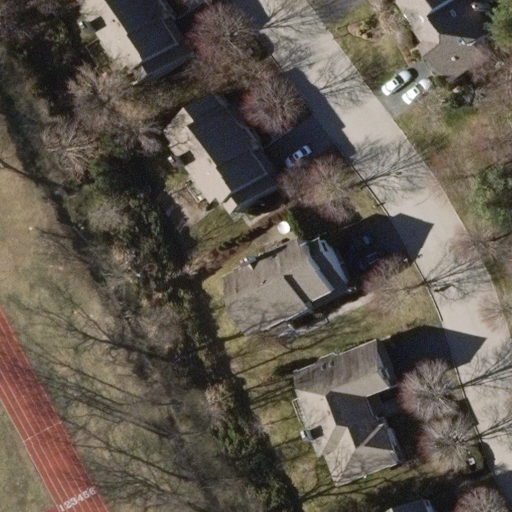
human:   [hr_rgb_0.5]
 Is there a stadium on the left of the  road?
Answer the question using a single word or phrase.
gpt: yes

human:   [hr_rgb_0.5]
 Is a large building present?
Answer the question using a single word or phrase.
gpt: no

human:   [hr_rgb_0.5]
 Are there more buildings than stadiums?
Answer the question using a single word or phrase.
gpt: yes

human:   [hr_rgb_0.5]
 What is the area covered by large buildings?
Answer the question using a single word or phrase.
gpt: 0m2

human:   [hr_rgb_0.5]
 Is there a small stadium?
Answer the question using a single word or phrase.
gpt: no

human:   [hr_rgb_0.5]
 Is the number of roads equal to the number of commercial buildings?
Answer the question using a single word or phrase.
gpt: no

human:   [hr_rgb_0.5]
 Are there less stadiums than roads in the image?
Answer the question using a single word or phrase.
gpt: no

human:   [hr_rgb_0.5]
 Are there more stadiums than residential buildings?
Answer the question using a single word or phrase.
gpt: no

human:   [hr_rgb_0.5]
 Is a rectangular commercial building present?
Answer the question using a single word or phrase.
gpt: no

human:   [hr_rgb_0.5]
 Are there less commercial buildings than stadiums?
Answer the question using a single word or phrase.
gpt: yes

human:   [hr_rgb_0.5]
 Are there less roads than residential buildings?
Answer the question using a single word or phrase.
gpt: yes

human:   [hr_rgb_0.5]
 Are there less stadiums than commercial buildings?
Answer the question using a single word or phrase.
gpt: no

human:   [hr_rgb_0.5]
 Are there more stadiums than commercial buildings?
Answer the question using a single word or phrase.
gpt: yes

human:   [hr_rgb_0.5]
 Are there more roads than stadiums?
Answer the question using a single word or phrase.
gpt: no

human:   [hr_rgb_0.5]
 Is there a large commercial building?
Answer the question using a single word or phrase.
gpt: no

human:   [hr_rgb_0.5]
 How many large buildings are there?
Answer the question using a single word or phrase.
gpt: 0

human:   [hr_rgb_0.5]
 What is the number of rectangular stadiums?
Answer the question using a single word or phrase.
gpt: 1

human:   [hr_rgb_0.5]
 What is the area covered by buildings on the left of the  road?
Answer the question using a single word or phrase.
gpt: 681m2

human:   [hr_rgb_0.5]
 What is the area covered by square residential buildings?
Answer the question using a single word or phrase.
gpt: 0m2

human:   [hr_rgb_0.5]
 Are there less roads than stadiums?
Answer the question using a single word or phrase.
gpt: no

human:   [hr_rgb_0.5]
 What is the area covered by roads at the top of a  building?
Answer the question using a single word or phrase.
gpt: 0m2

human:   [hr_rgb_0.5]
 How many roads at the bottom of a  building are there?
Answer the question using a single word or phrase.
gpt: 1

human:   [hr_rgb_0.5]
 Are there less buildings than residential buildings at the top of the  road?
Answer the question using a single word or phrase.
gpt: no

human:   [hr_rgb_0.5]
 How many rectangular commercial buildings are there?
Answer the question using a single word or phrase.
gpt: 0

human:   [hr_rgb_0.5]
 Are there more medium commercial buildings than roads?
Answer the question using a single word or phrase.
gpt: no

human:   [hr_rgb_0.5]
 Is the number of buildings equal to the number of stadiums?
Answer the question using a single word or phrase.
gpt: no

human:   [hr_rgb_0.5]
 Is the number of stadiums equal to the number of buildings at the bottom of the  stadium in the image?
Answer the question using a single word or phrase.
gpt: no

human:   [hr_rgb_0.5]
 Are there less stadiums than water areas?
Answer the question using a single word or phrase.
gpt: no

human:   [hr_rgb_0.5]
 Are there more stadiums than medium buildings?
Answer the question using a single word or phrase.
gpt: no

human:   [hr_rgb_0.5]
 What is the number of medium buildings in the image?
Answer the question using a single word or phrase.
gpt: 5

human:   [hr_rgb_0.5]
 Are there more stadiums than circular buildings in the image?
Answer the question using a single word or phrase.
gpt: yes

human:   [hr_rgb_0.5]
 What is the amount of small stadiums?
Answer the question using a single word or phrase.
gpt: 0

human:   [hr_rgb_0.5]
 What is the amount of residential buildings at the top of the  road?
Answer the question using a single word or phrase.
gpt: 4

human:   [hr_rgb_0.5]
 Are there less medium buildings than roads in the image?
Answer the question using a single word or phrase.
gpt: no

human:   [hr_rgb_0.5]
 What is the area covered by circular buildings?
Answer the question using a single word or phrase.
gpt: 0m2

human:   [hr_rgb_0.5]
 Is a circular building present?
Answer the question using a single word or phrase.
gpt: no